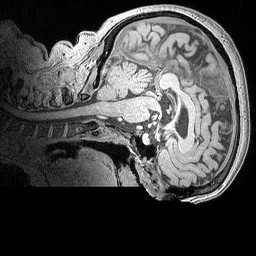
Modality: MP2RAGE
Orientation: sagittal
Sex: female
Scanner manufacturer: siemens
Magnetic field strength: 3 T
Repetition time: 5 s
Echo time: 0.00292 s